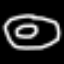
Label: donut